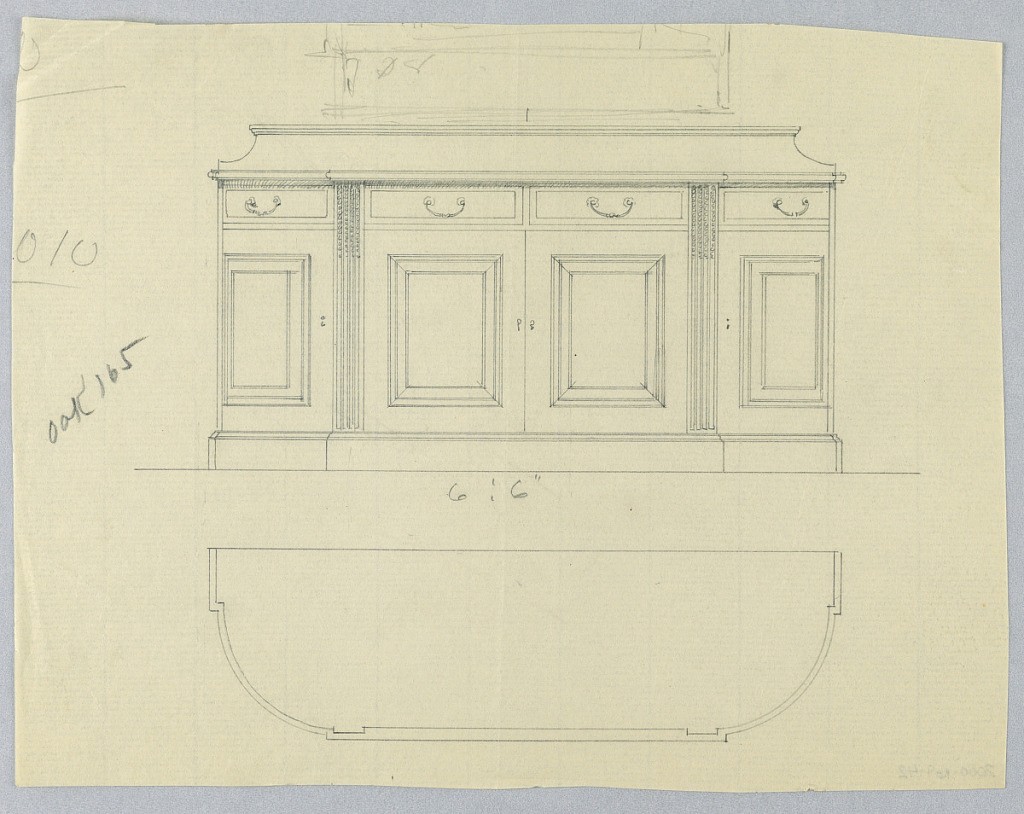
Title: Design for Four-Door Sideboard in Elevation and Plan
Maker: A.N. Davenport Co.
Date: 1900–05
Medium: Graphite on thin cream paper
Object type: Drawing
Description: Elevation view: oblong sideboard with tri-partite front on low conforming platform; at center front, 2 doors below 2 drawers, flanked by 2 fluted pilasters and a door topped with single drawer and with molded decorative panel at center; low back splash.
Plan view: shows oblong sideboard with rounded corners; indistinct sketch above probably meant to indicate dimensions of central front section.